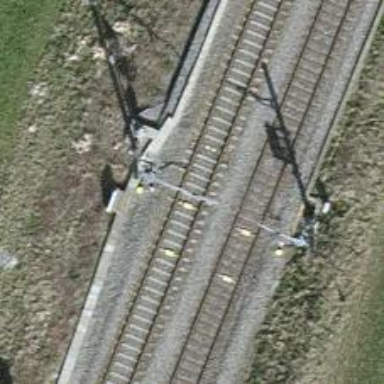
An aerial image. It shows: Railway signal.